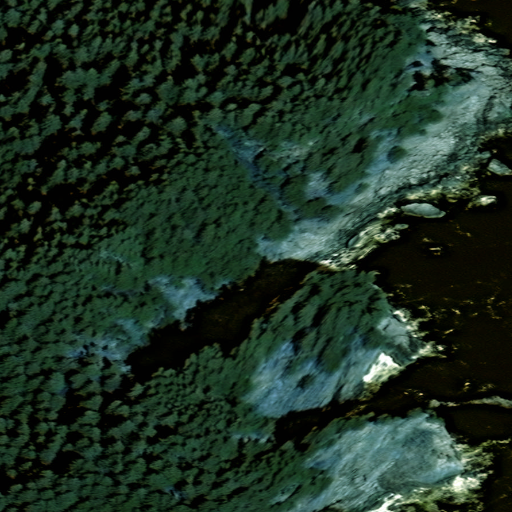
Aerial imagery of island in Alaska named Matushka Island containing only unknown